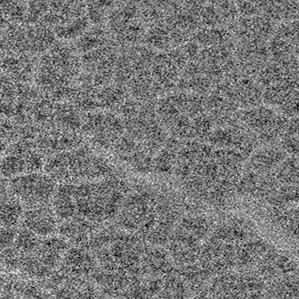
Label: frost